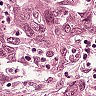
Metastatic tissue present: yes